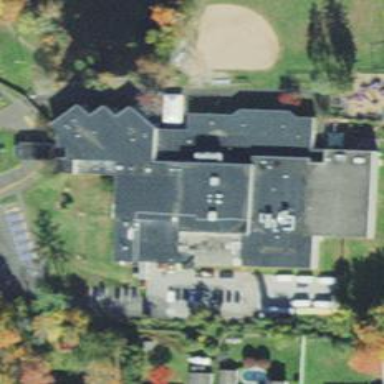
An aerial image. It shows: Part of building.